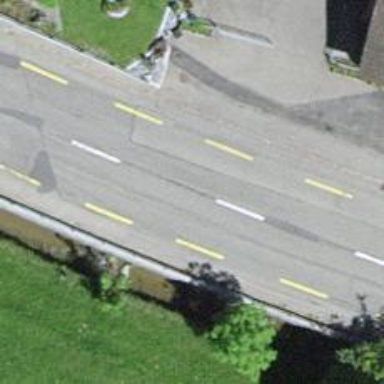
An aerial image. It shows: Asphalt road with primary highway designation. There is advisory cycle lane.